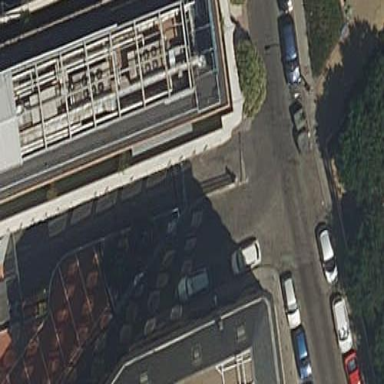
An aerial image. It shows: Part of building.